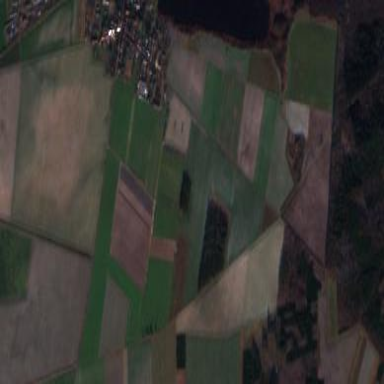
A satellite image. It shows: Picturesque farmland scene.